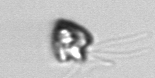
Label: Pyramimonas_longicauda